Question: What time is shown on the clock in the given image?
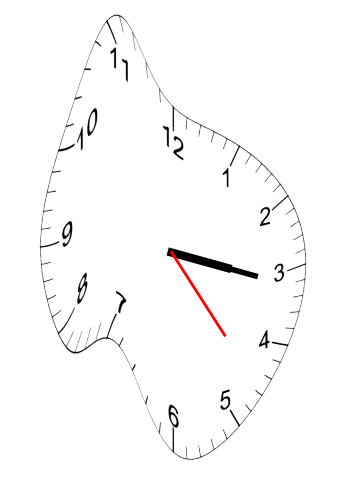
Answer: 03:16:23